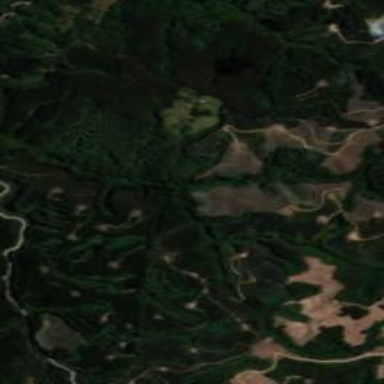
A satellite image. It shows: Forest area.